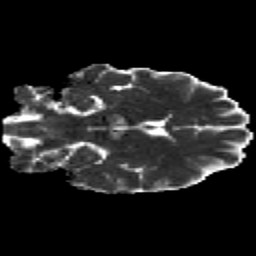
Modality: MD
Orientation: coronal
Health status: healthy
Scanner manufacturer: siemens
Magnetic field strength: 3 T
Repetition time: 12 s
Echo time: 0.092 s